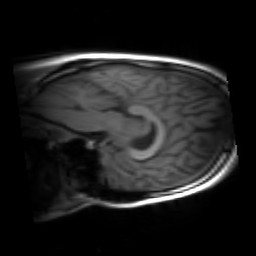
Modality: inplaneT1
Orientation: sagittal
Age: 24
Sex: female
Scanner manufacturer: siemens
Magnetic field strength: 3 T
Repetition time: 1.2 s
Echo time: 0.00251 s